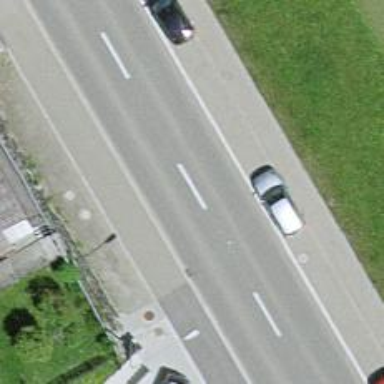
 featuring cycle track on the right side."